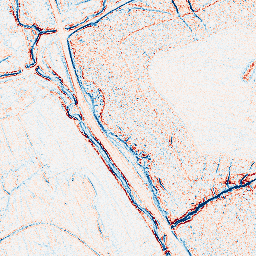
Category: edge_preserving
Decomposition family: bilateral
Decomposition parameters: d: 5
sigma_color: 50
sigma_space: 50
Upsampling method: quintic
Upsampling parameters: scale: 8
Upsampling scale: 8